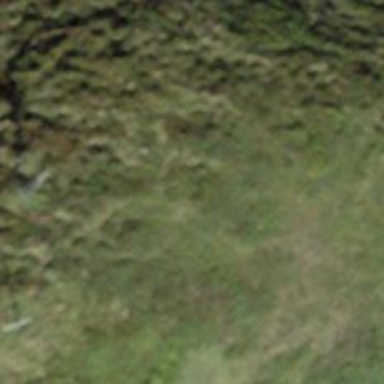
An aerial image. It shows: Historic wayside cross located at the peak of natural elevation.